Question:
I am just trying to create an simple widget but it keeps showing this error what should I do?
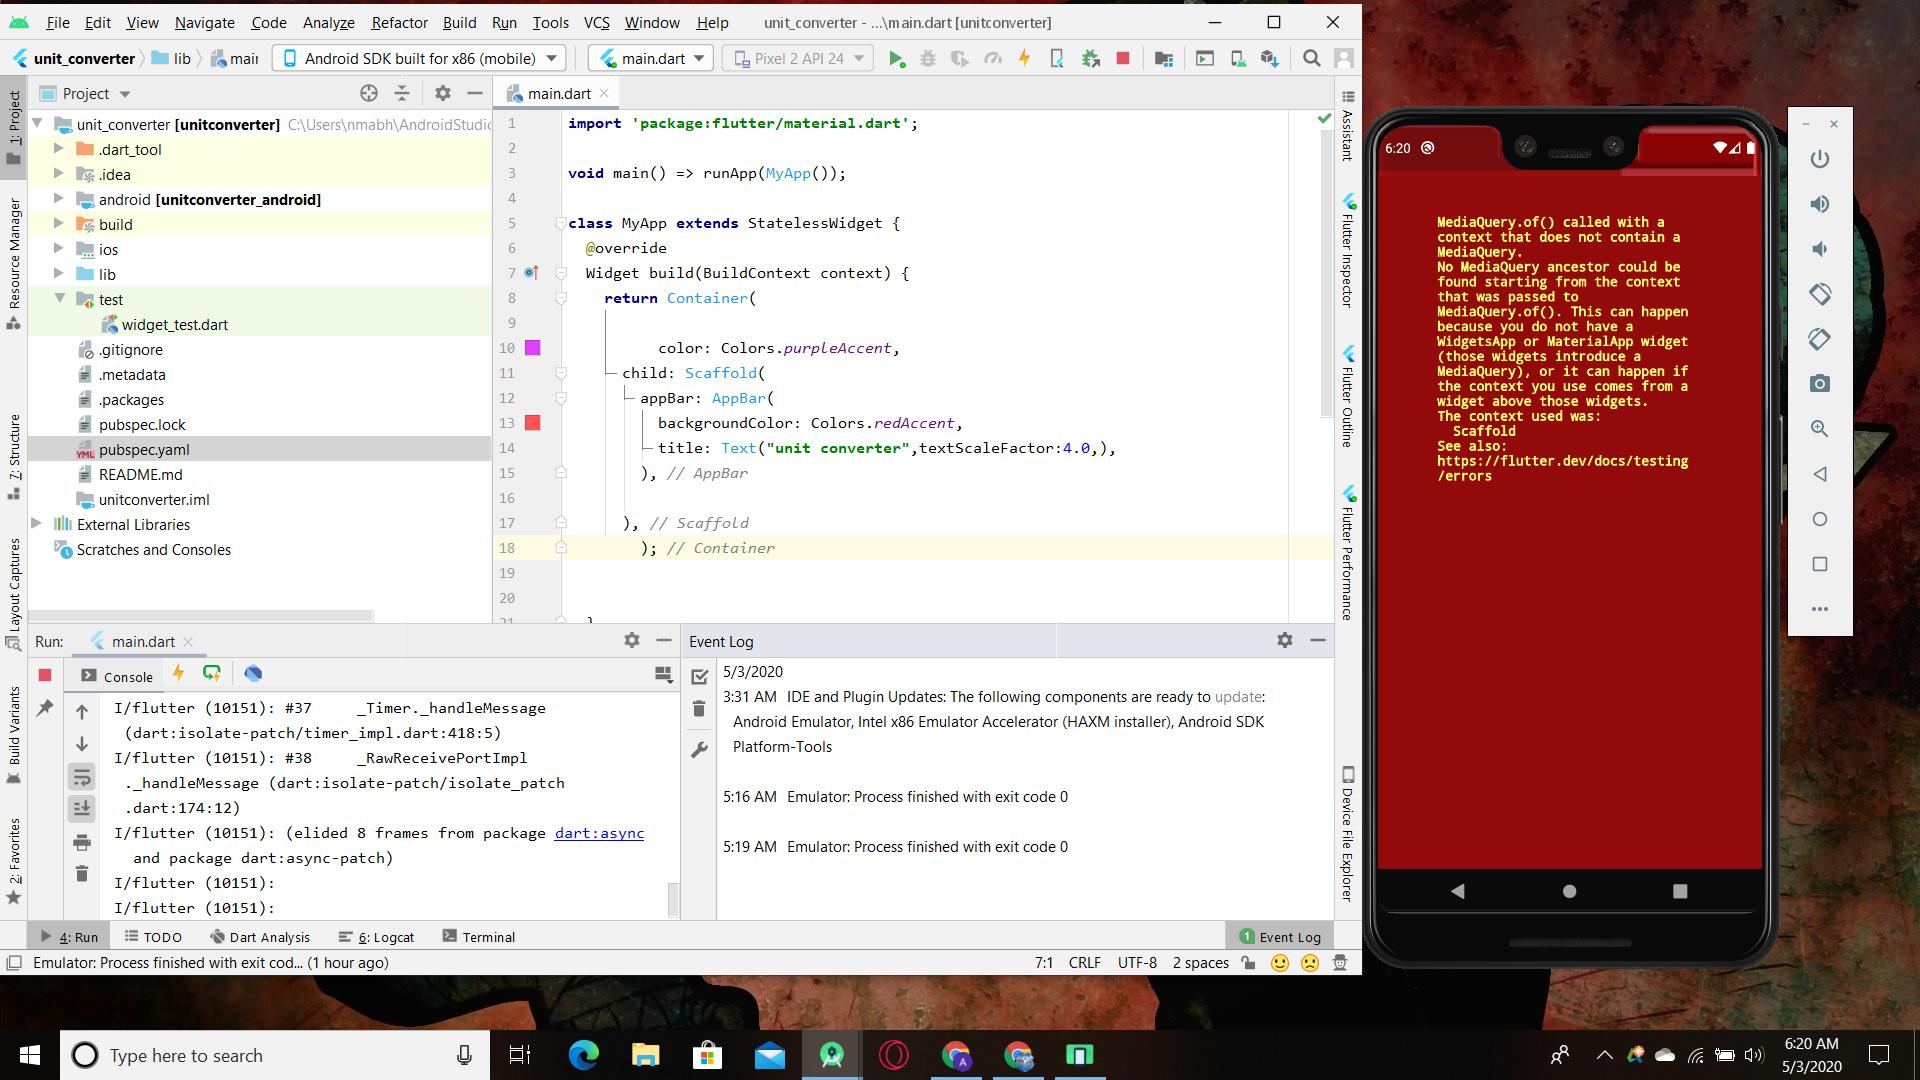
Answer: It looks like your root widget is not 'MaterialApp', other widgets that you are using need to be descendants of some media query ancestor. Eg. 'MaterialApp'.
Instead of this:
'''
Widget build(BuildContext context) {
return Container(
child: SomeWidget(),
);
}
'''
Make it:
'''
Widget build(BuildContext context) {
return MaterialApp(
home: SomeWidget(),
);
}
'''